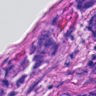
Metastatic tissue present: yes